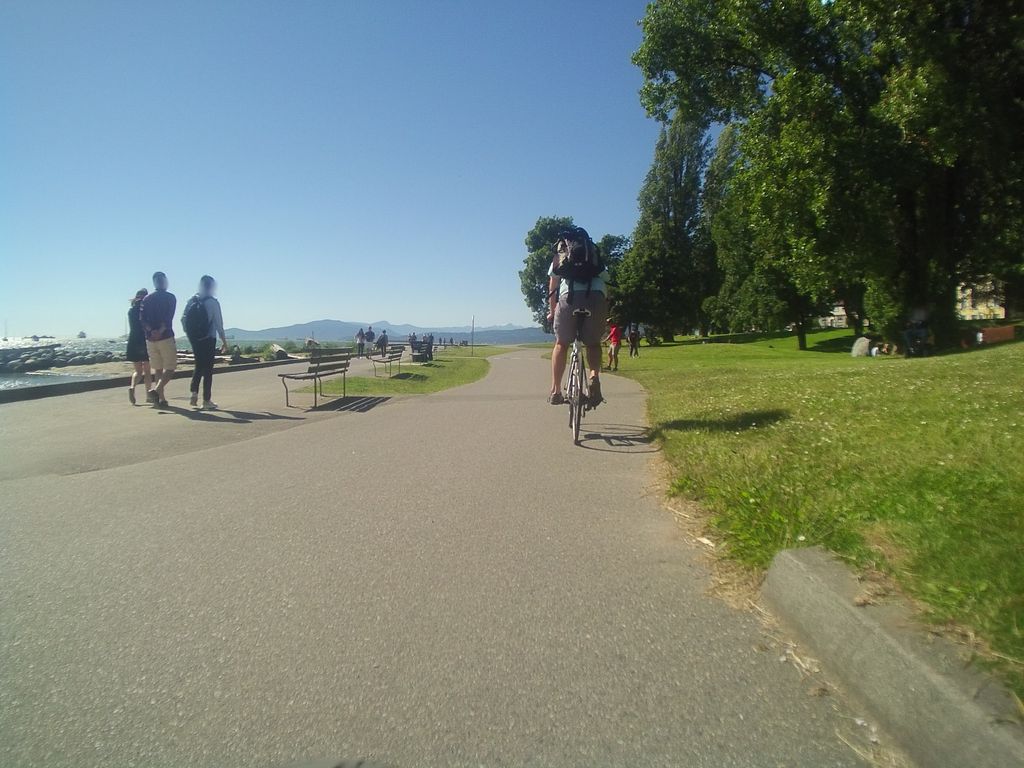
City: vancouver